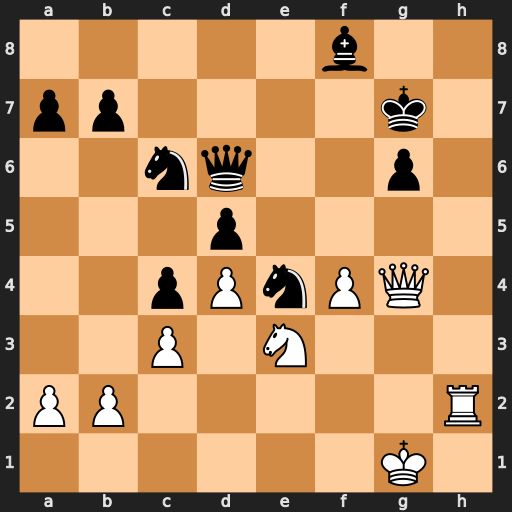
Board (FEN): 5b2/pp4k1/2nq2p1/3p4/2pPnPQ1/2P1N3/PP5R/6K1
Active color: w
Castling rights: -
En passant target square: -
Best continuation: Nf5+ Kf6 Nxd6